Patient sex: M
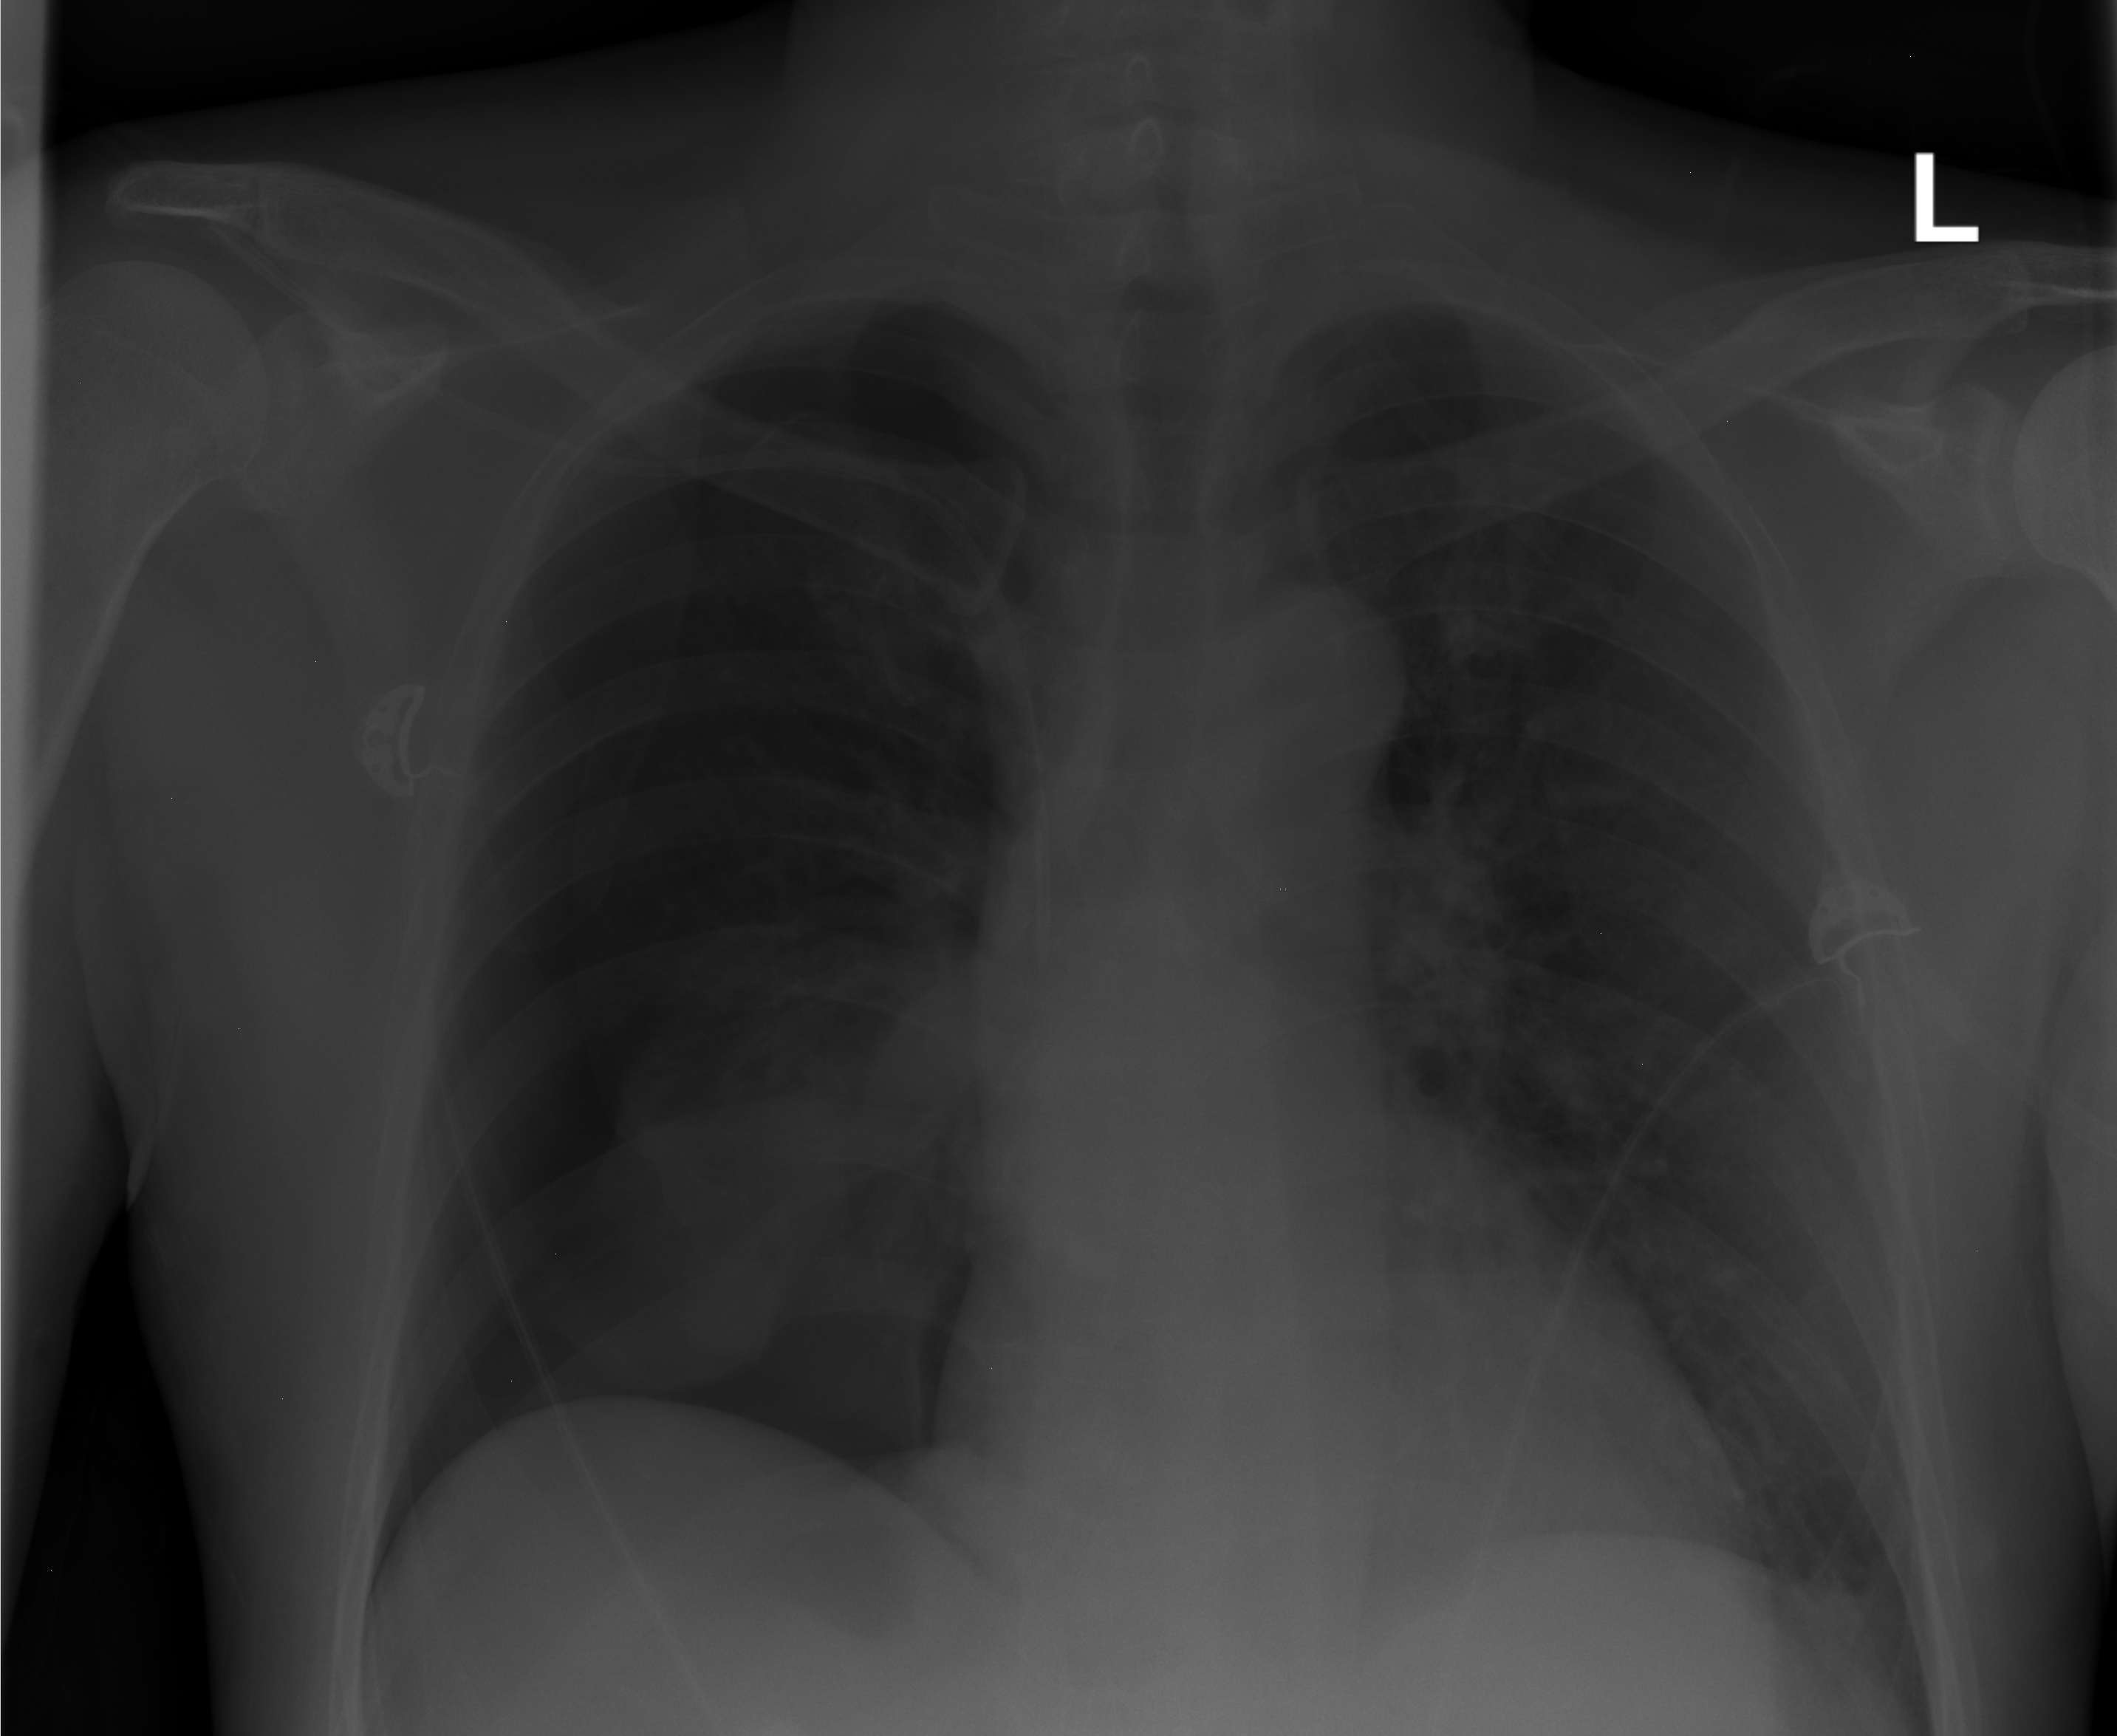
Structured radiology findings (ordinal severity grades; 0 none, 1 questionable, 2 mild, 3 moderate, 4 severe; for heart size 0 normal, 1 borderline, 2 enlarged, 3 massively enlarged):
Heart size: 0
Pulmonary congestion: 0
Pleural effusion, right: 0
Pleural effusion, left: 0
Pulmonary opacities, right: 0
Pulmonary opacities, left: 0
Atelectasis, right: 2
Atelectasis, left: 0